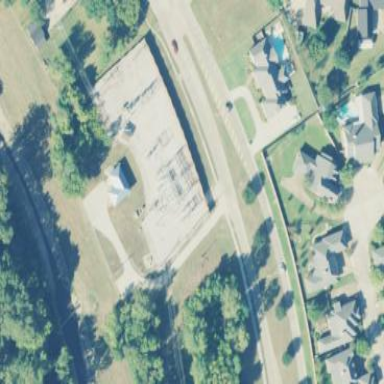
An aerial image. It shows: Outdoor distribution substation protected by fence.